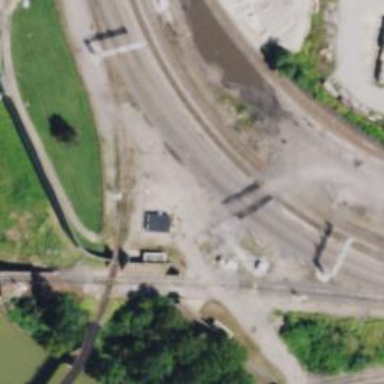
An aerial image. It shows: Rail spur service.